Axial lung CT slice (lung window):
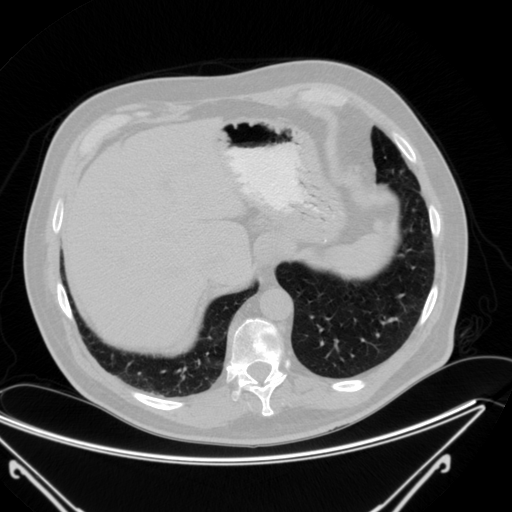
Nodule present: no